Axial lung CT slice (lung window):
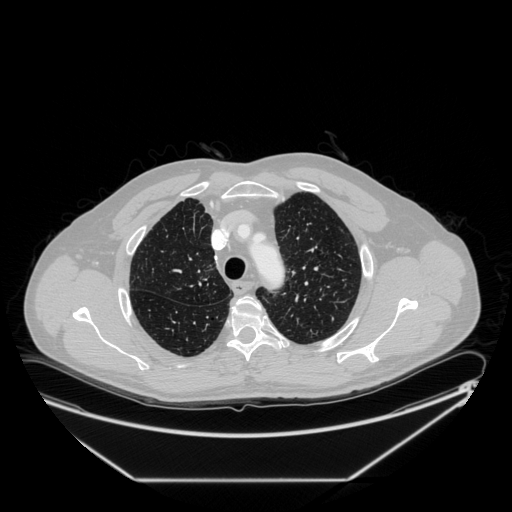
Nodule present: no